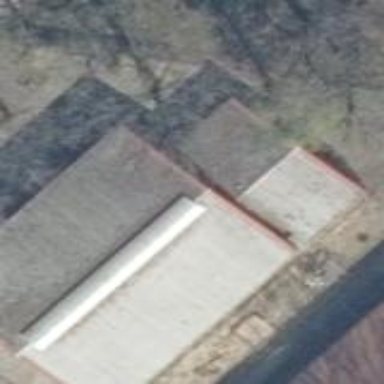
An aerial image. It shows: Building.